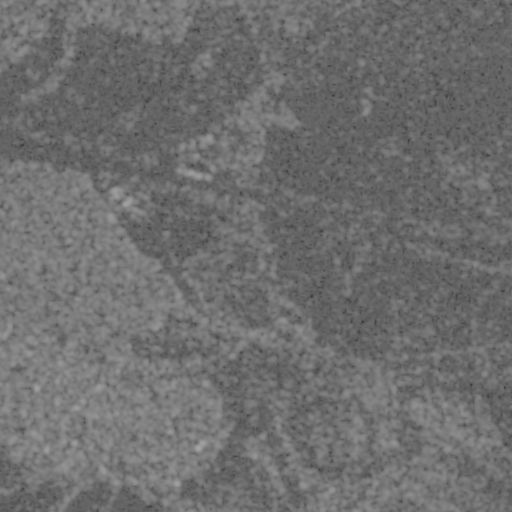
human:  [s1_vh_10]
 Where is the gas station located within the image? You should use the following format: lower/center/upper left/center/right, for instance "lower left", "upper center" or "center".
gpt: The gas station is located in the center left of the image.
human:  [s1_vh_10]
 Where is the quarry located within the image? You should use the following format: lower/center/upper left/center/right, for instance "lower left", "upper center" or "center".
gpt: There is no quarry in the image.

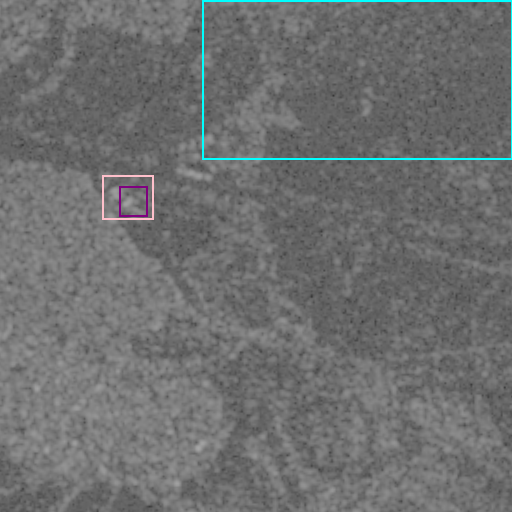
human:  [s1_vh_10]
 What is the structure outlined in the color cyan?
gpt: The structure outlined in cyan is a crop field.
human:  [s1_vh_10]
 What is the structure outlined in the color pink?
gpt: The structure outlined in pink is a gas station.
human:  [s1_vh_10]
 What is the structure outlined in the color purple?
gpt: The structure outlined in purple is a parking lot.
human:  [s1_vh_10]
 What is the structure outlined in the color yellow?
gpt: There is no yellow outline.